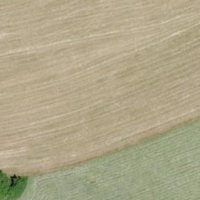
EUNIS habitat code: 24
Species observed at this site:
Silene dioica